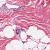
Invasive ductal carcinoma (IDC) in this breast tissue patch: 0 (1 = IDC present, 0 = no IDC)